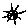
Label: sun